Field crop: maize
Growth stage: 2
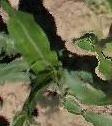
Species: maize